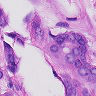
Metastatic tissue present: yes